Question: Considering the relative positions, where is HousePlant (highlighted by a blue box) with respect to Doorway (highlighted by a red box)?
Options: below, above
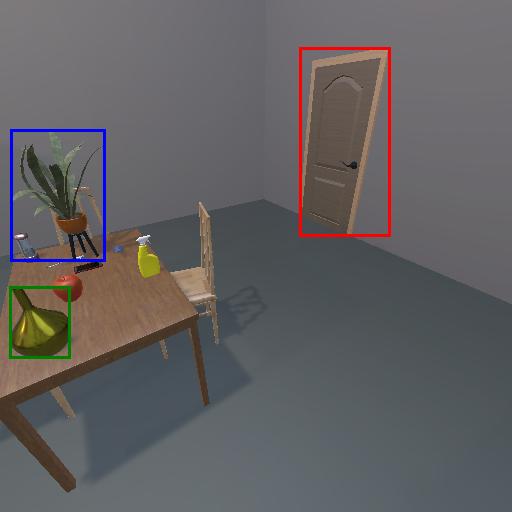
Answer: below